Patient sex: M
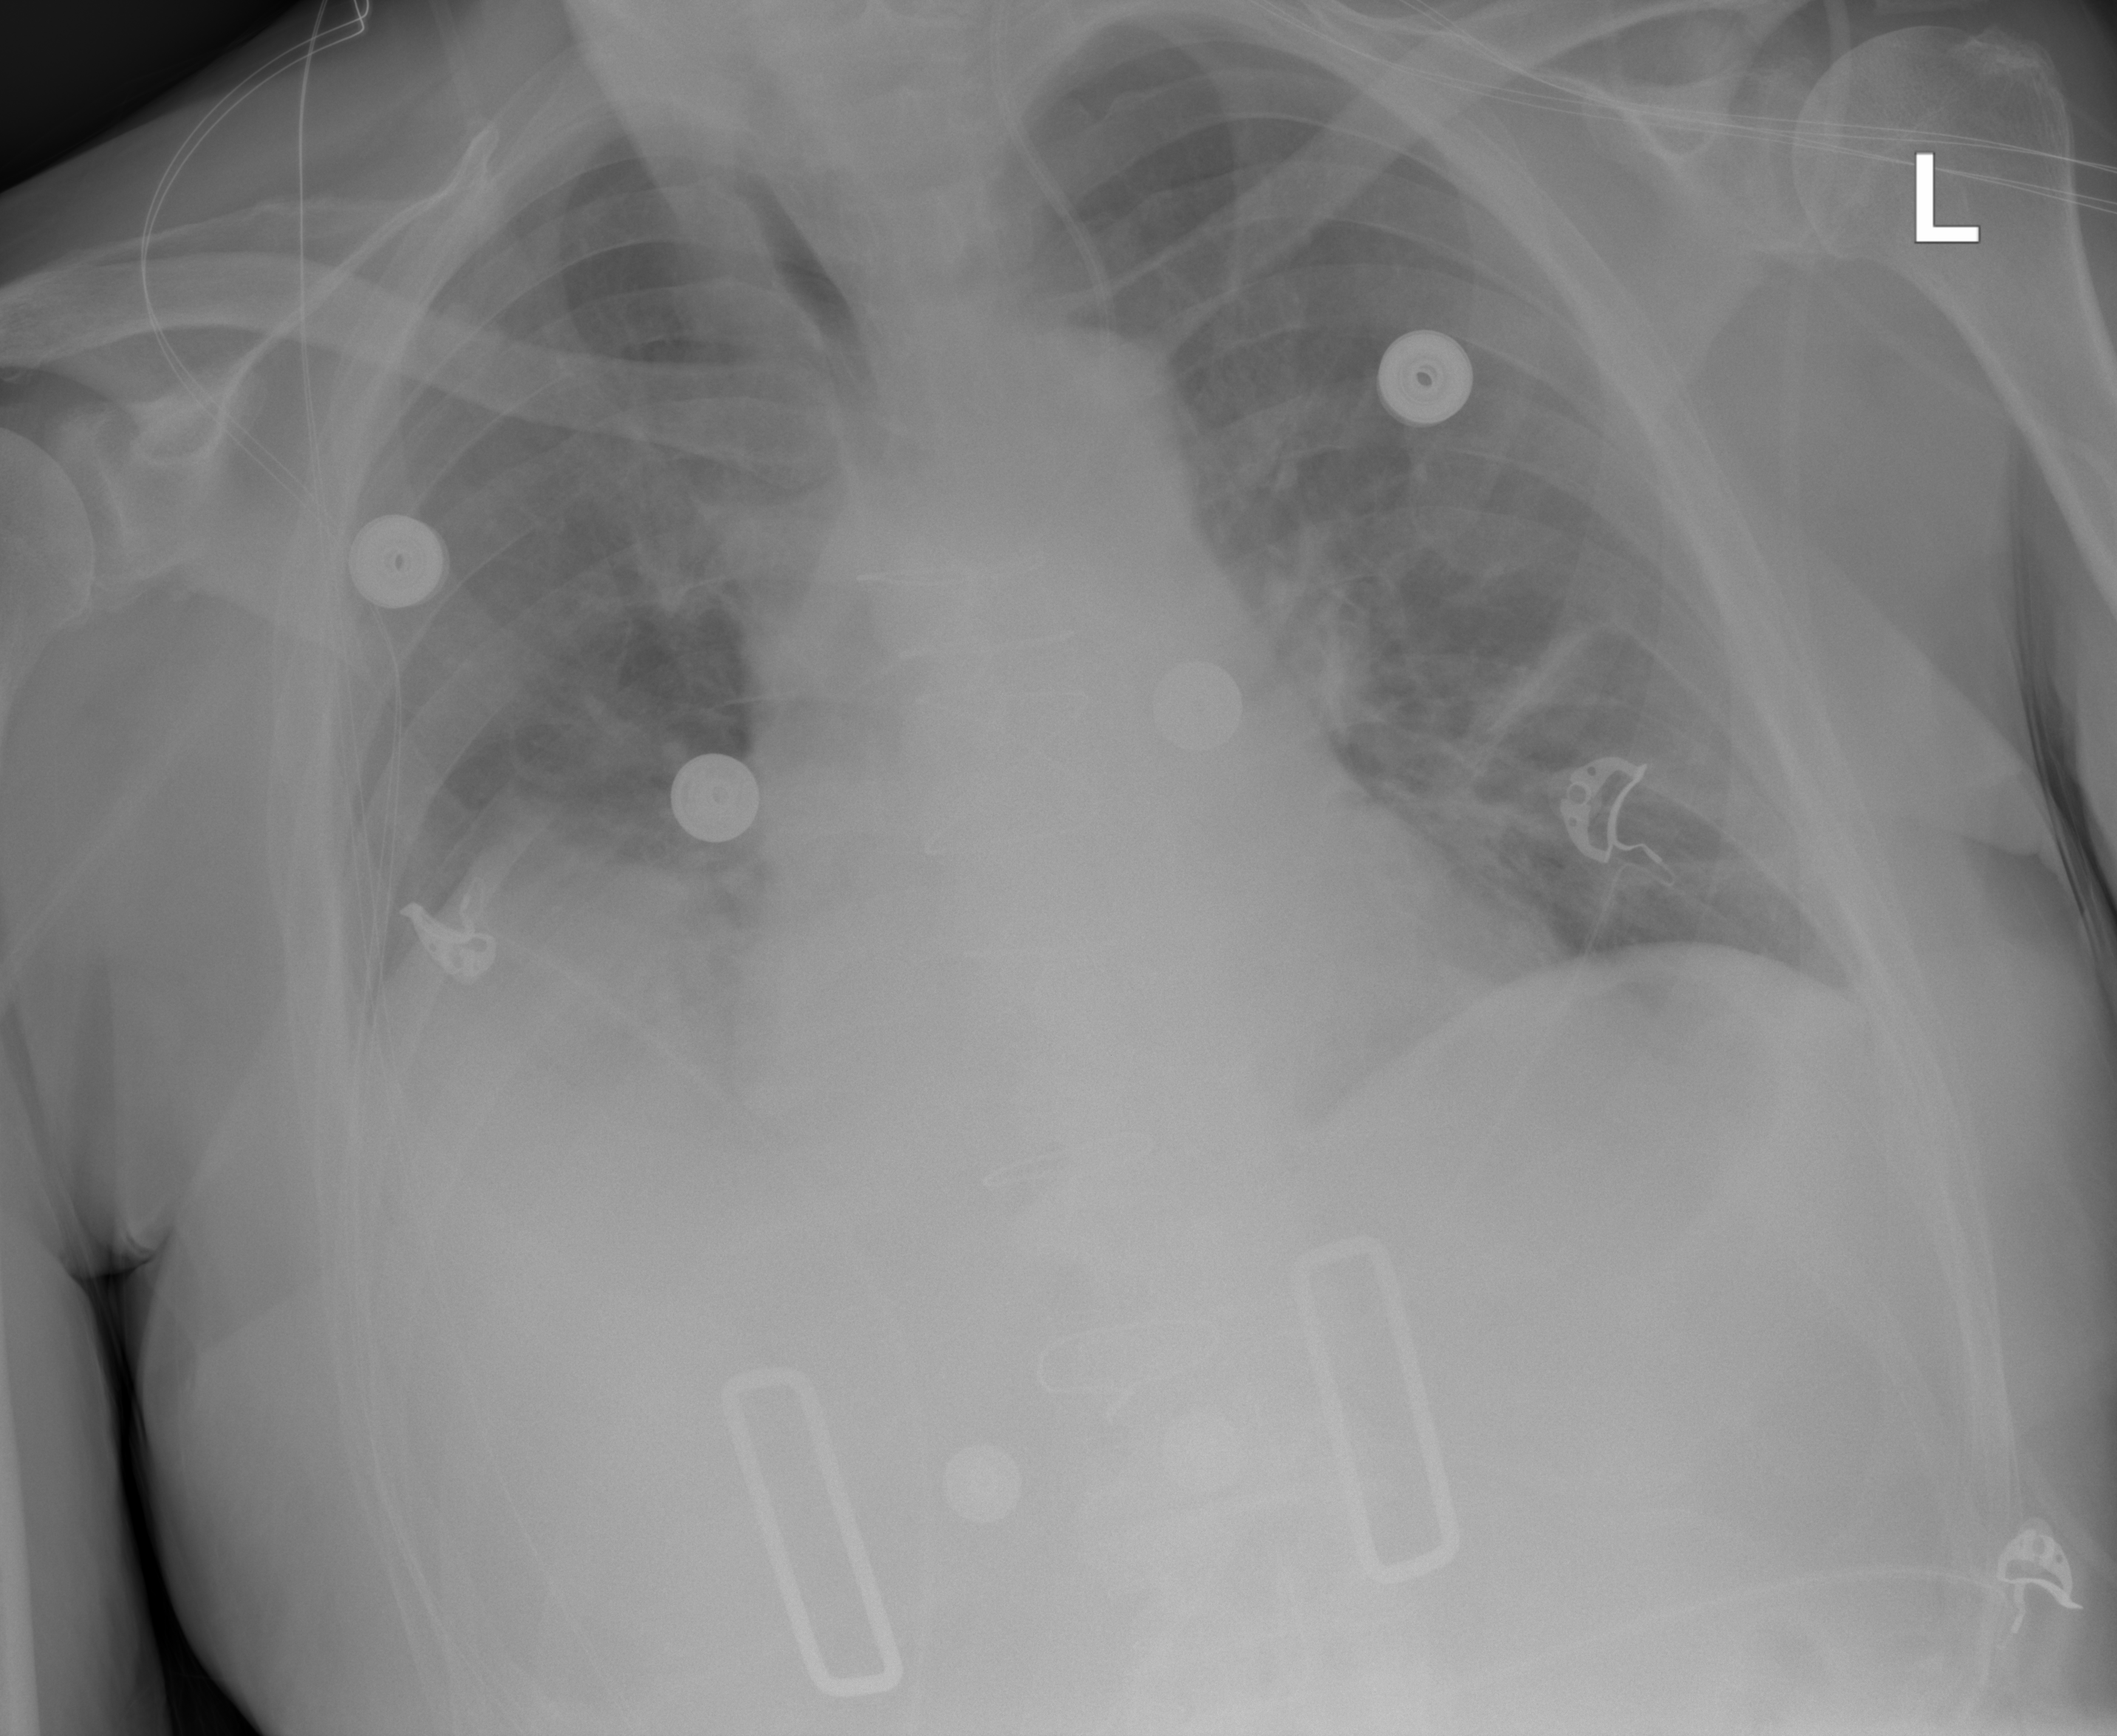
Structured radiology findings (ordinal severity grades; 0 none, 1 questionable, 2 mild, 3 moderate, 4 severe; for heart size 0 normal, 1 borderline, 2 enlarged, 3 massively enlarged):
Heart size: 2
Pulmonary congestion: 1
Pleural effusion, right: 2
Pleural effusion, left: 0
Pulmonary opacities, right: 0
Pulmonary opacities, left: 0
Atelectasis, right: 2
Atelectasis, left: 2